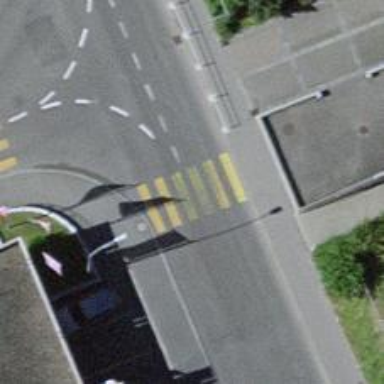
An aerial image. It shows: Uncontrolled zebra crossing with notable zebra markings.